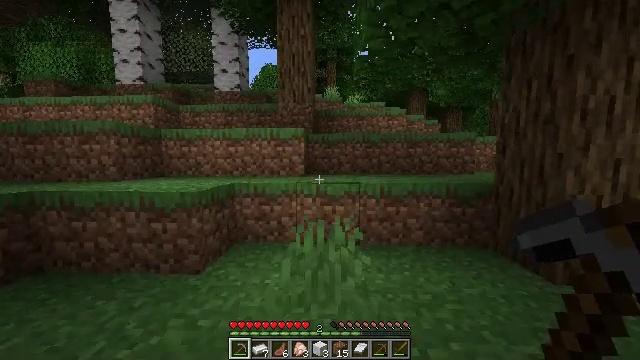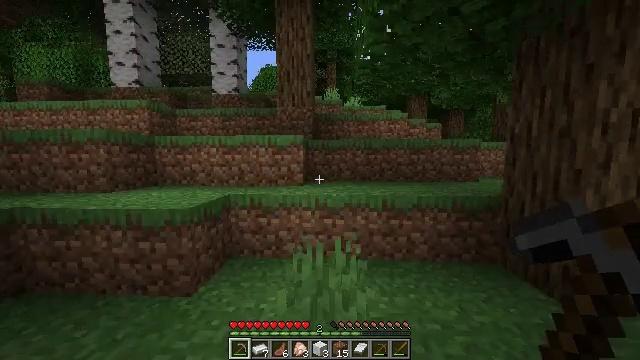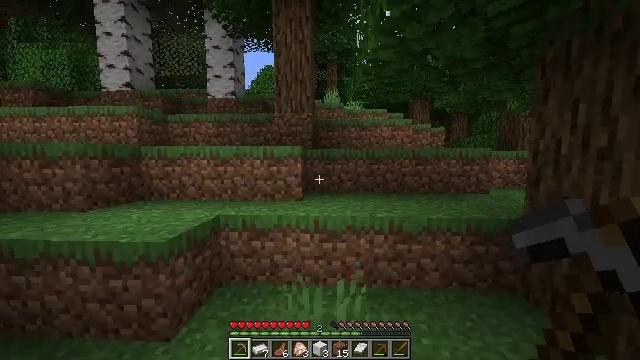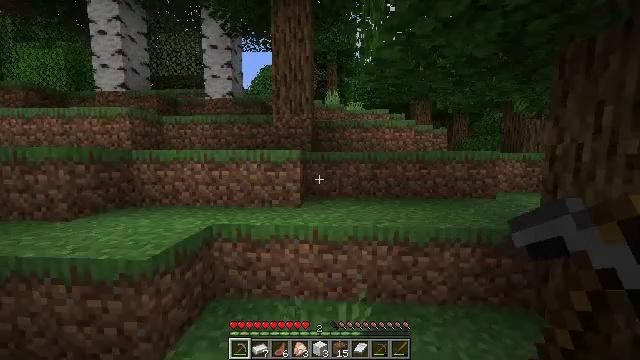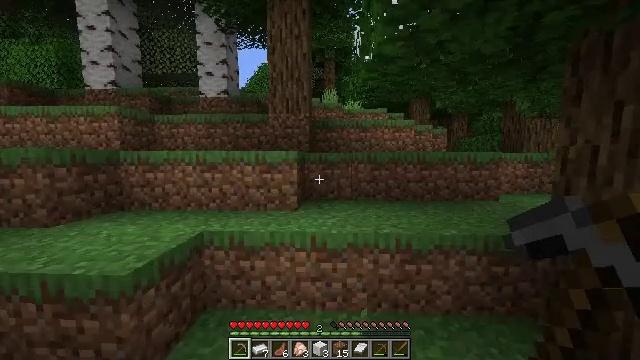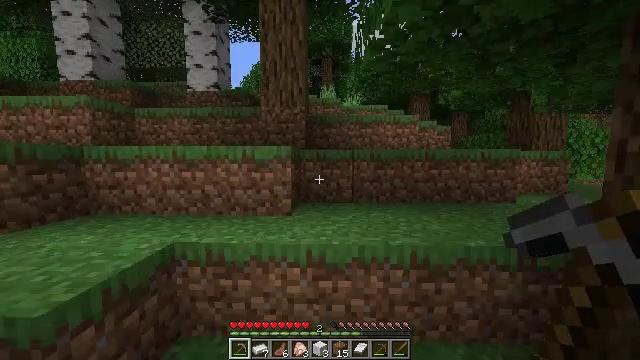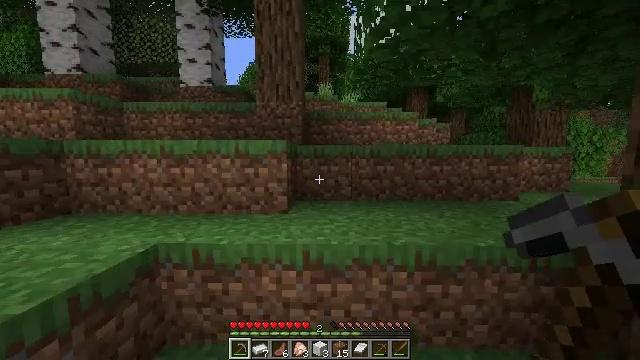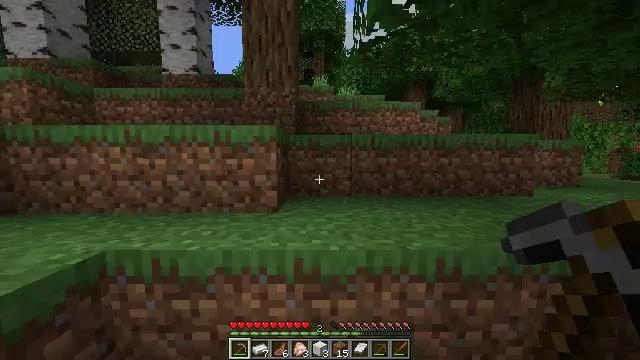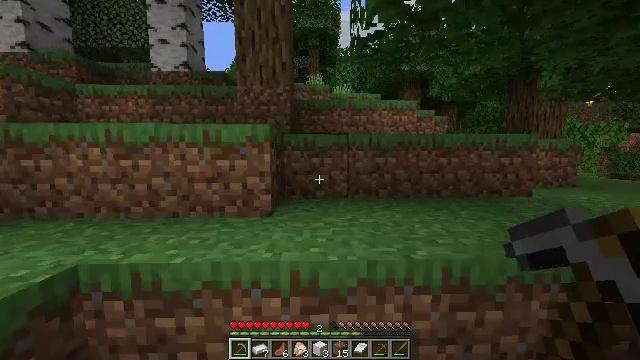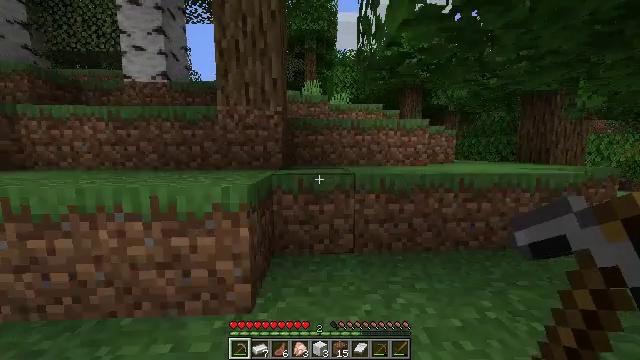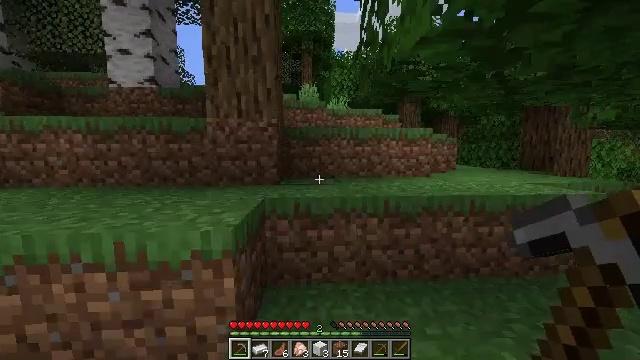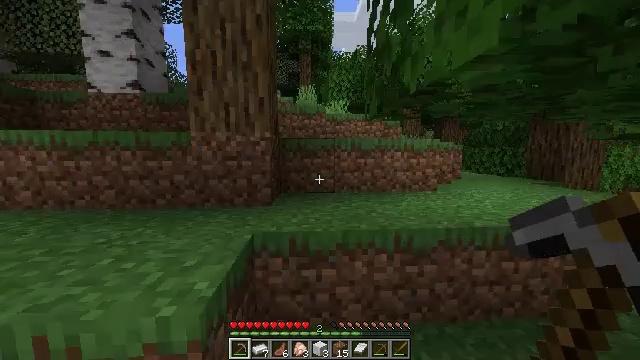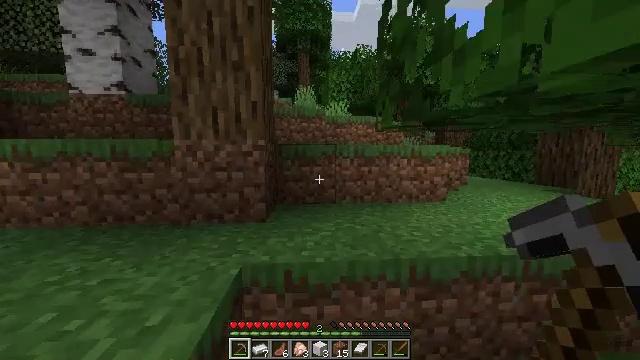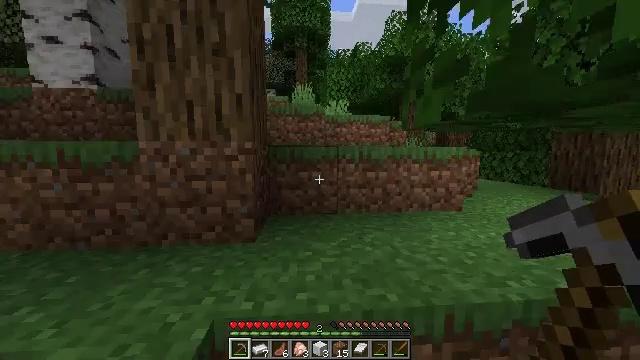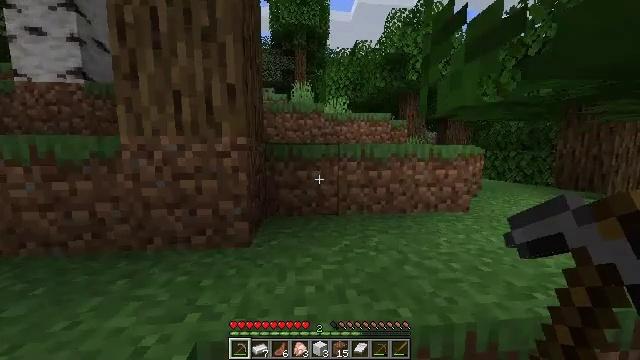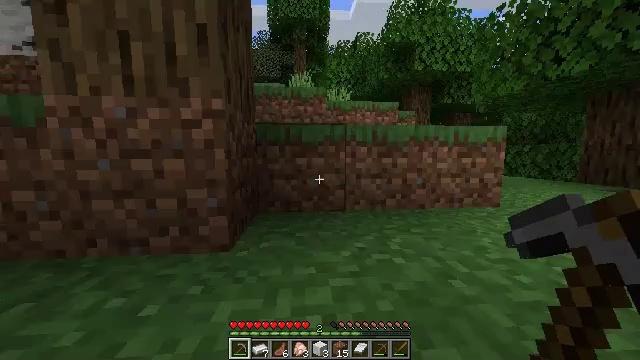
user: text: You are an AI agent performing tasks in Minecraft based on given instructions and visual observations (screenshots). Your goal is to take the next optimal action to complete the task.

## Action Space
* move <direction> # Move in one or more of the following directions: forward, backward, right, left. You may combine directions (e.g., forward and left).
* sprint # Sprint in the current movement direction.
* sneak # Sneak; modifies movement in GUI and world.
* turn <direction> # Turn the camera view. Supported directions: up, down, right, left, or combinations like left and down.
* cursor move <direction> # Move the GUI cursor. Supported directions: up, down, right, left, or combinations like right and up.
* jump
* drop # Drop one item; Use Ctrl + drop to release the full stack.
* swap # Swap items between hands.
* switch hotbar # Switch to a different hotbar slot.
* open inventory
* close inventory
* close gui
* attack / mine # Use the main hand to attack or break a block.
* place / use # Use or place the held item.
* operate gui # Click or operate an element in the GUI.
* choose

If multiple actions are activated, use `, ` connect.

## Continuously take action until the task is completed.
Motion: motion action
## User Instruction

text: Mine a chest to move it.
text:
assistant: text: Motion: move forward, jump
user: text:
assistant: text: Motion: move forward, jump
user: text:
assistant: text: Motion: move forward
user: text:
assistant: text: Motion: move forward
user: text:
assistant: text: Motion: move forward
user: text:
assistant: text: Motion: move forward
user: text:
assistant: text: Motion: move forward, turn right, jump
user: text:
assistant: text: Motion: move forward, turn right, jump
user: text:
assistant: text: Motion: move forward, jump
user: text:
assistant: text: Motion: move forward, jump
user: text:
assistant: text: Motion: move forward, jump
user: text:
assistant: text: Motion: move forward
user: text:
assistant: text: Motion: move forward
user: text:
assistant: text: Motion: move forward
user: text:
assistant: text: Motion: move forward
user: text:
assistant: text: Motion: move forward
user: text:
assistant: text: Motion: move forward, jump
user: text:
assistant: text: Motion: move forward, jump
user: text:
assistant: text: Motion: move forward, jump
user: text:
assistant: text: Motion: move forward, jump
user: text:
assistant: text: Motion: move forward, jump
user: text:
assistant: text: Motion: move forward
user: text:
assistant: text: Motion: move forward
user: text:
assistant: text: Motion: move forward
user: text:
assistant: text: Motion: move forward
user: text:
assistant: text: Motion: move forward
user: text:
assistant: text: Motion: move forward
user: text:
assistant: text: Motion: move forward
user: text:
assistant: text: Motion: move forward, jump
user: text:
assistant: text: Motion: move forward, jump